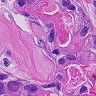
Metastatic tissue present: yes